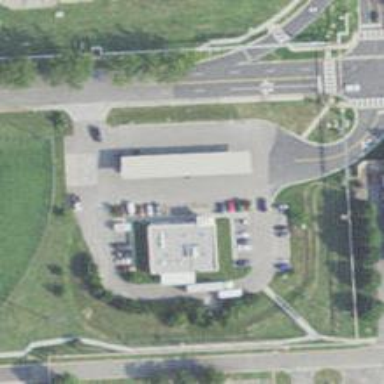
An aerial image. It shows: Convenience shop.